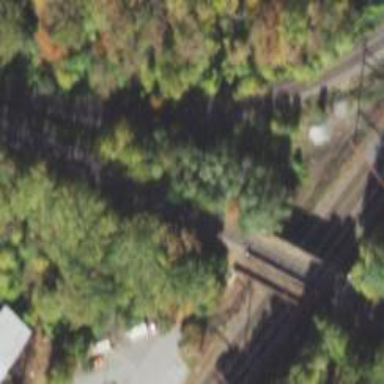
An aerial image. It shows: Railway tracks on embankment.